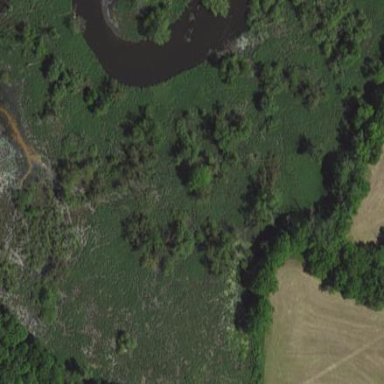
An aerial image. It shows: Wetland area.